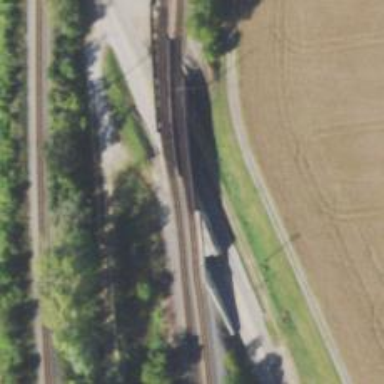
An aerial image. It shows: Viaduct railway bridge.